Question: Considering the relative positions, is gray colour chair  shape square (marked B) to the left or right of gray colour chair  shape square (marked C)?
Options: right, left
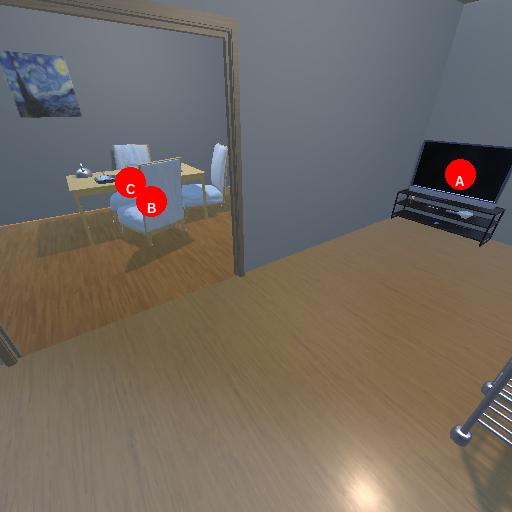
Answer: right